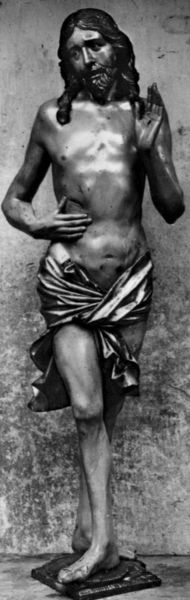
Titel: Schmerzensmann aus dem Gesprenge des Hochaltares (vor der Restaurierung)
Künstler: Meister des Lautenbacher Hochaltares
Standort: Lautenbach im Renchtal
Institution: St. Mariä Krönung
Schlagwörter: fuß, gott, hand, körper, lendenschurz, mann, nackt, schurz, wunde, brust, geste, grau, haar, holz, marmor, blick, tuch, bart, jung, anatomie, arme, bibel, knoten, sockel, stein, tod, trauer, hände, figur, gold, haare, lange haare, locken, renaissance, traurig, skulptur, statue, beine, bein, füße, mauer, ausdruck, lanze, schmal, glänzend, bronze, faltenwurf, halbnackt, plastik, platte, podest, knie, nagel, oberkörper, foto, fotografie, lendentuch, glaube, religion, seite, schwarzweiß, schritt, ganzkörper, altar, schnitzerei, ganzfigur, heiligenschein, christus, jesus, jesus christus, kreuzigung, stigmata, wunden, wundmal, wundmale, leiden, schmerz, mittelalter, andacht, erhoben, segen, segnen, segnung, gehend, heiliger, gefasst, spielbein, standbein, heilig, heiland, christentum, auferstehung, vergoldung, schnitzen, schnitzwerk, überkreuzt, figut, lendenschutz, andachtsbild, rundplastik, statur, martyrium, segensgestus, mal, auferstandener, passion, male, nippel, seitenwunde, ganz, christliche ikonographie, hüfttuch, lanzenstich, leidend, segnend, ecce homo, gottessohn, langes haar, emmaus, nagelloch, kreuzigungsmale, auferstendener, nagelwunde, wundale